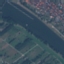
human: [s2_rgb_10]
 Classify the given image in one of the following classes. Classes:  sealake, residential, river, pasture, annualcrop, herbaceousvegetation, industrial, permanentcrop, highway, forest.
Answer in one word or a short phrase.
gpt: River